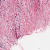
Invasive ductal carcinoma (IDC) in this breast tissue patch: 0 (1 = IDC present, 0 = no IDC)